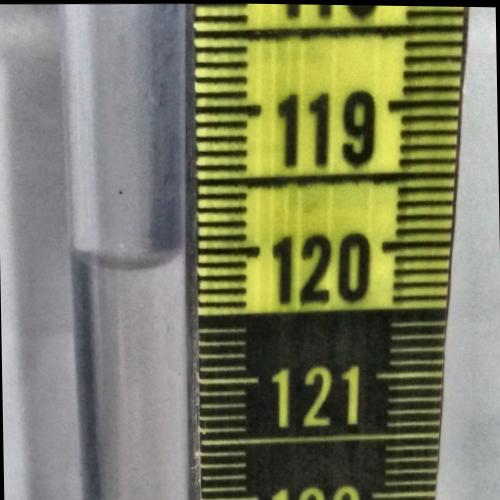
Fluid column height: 120.1 cm